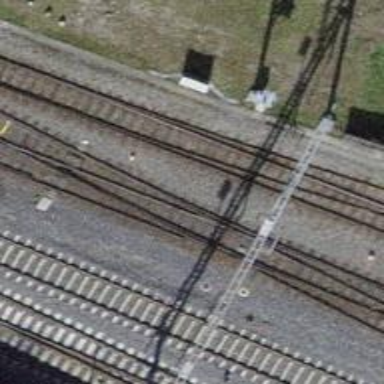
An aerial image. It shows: Railway yard with one track.